Question: I need to search and filter only in array's that set ON in settings.
Now I loop in 'dict' for all array's:
'''
- (void)filterContentForSearchText:(NSString*)searchText scope:(NSString*)scope
{
NSPredicate *resultPredicate = [NSPredicate
predicateWithFormat:@"Name CONTAINS[cd] %@ OR Address CONTAINS[cd] %@",
searchText,
searchText];
searchResults = [NSMutableArray array];
for (NSString *akey in dict) {
NSLog(@"%@", akey);
NSArray *array = [dict objectForKey:akey];
NSArray *matches = [array filteredArrayUsingPredicate:resultPredicate];
if (matches.count > 0) {
[searchResults addObjectsFromArray:matches];
}
}
}
'''
NSLog(@"%@", akey);
'''
2013-05-01 11:34:07.256 testApp[5357:907] White
2013-05-01 11:34:07.262 testApp[5357:907] Yellow
2013-05-01 11:34:07.274 testApp[5357:907] Greenyellow
2013-05-01 11:34:07.275 testApp[5357:907] Darkblue
2013-05-01 11:34:07.277 testApp[5357:907] Green
2013-05-01 11:34:07.283 testApp[5357:907] Purple
2013-05-01 11:34:07.284 testApp[5357:907] Blue
2013-05-01 11:34:07.289 testApp[5357:907] Black
2013-05-01 11:34:07.291 testApp[5357:907] Red
2013-05-01 11:34:07.294 testApp[5357:907] Orange
2013-05-01 11:34:07.299 testApp[5357:907] BlueYellow
2013-05-01 11:34:07.305 testApp[5357:907] Brown
2013-05-01 11:34:07.308 testApp[5357:907] Rose
2013-05-01 11:34:07.312 testApp[5357:907] Gray
'''
I have a 'NSMutableArray' named 'resultArray' which collect my array's that was set ON in settings
NSLog(@"%@", resultArray);
'''
2013-05-01 11:40:46.917 testApp[5378:907] (
Green,
Orange,
Blue
)
'''
How to search only in 'resultArray'? I tried:
'NSArray *array = [dict objectForKey:resultArray];'
but without success.
This work only for one array:
'''
NSArray *array = [dict objectForKey:@"Blue"];
'''
My data structure is:

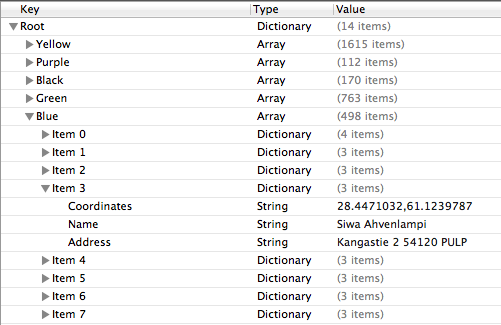
Answer: Try
'''
- (void)filterContentForSearchText:(NSString*)searchText scope:(NSString*)scope
{
NSPredicate *resultPredicate = [NSPredicate
predicateWithFormat:@"Name CONTAINS[cd] %@ OR Address CONTAINS[cd] %@",
searchText,
searchText];
searchResults = [NSMutableArray array];
for (NSString *akey in dict) {
if ([resultsArray containsObject:aKey]) {
NSArray *array = dict[akey];
NSArray *matches = [array filteredArrayUsingPredicate:resultPredicate];
if (matches.count > 0) {
[searchResults addObjectsFromArray:matches];
}
}
}
}
'''